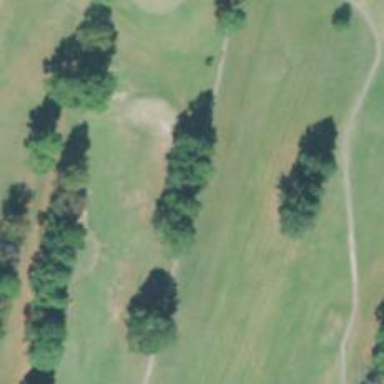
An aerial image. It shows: Path for both road and golf.